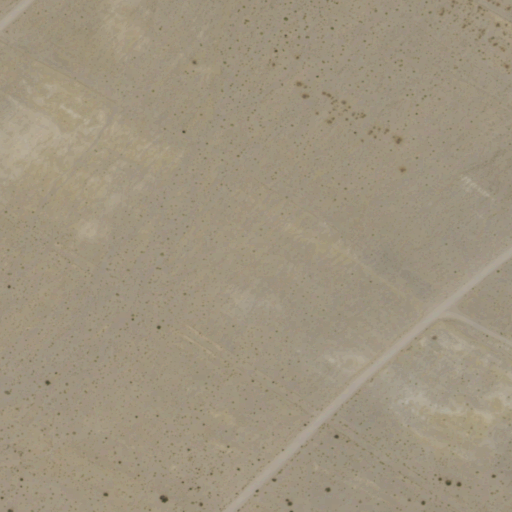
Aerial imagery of beach in Nevada named South Beach containing grassland, barren land, and shrub